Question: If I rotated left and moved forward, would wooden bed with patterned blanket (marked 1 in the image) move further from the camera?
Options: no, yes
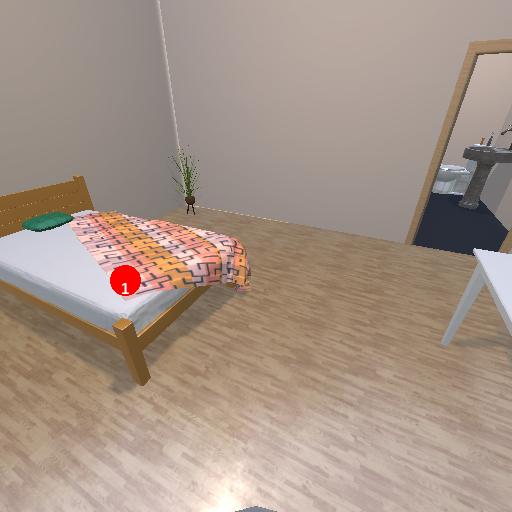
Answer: no